Question: I have a simple reading app that uses fmdb to talk to the database and then fill up a UIWebview with text. Since the glorious advent of ios 5 it runs very poorly...
When I am change chapters in my book via a segmentedControl tap. In ios 4.3, it was SUPER fast. Now, as you can see below, it isn't:

So obviously things are loading slow, but I don't know how to read the results of the speed test. Which method is the main culprit? What do I need to do to optimize the app? Is there anything else I can do to understand where exactly the hang-ups are?
I am having such a hard time with fmdb and ios 5 that I am considering other options. Should I just scrap fmdb? And go for the direct ios sqlite db approach?
I am finding the instruments tool to be useful, but very hard to understand and use.
UPDATE
Here is the change chapter method:
'''
- (IBAction) changeChapter:(id)sender {
if ([prevNext selectedSegmentIndex] == 0) {
//previous
[self setCurrentChapter:(currentChapter-1)];
} else {
//next
[self setCurrentChapter:(currentChapter+1)];
}
[self refreshUI];
}
'''
UPDATE 2:
Here is the code that instruments is telling me is the problem. It is the next method that fmdb uses to iterate through the FMResultSet:
'''
- (BOOL) next {
int rc;
BOOL retry;
int numberOfRetries = 0;
do {
retry = NO;
rc = sqlite3_step(statement.statement); //Instruments says this is 100% the problem
if (SQLITE_BUSY == rc) {
// this will happen if the db is locked, like if we are doing an update or insert.
// in that case, retry the step... and maybe wait just 10 milliseconds.
retry = YES;
usleep(20);
if ([parentDB busyRetryTimeout] && (numberOfRetries++ > [parentDB busyRetryTimeout])) {
NSLog(@"%s:%d Database busy (%@)", __FUNCTION__, __LINE__, [parentDB databasePath]);
NSLog(@"Database busy");
break;
}
}
else if (SQLITE_DONE == rc || SQLITE_ROW == rc) {
// all is well, let's return.
}
else if (SQLITE_ERROR == rc) {
NSLog(@"Error calling sqlite3_step (%d: %s) rs", rc, sqlite3_errmsg([parentDB sqliteHandle]));
break;
}
else if (SQLITE_MISUSE == rc) {
// uh oh.
NSLog(@"Error calling sqlite3_step (%d: %s) rs", rc, sqlite3_errmsg([parentDB sqliteHandle]));
break;
}
else {
// wtf?
NSLog(@"Unknown error calling sqlite3_step (%d: %s) rs", rc, sqlite3_errmsg([parentDB sqliteHandle]));
break;
}
} while (retry);
if (rc != SQLITE_ROW) {
[self close];
}
return (rc == SQLITE_ROW);
}
'''
FMDB is all I've ever known as far as sqlite goes, is it even worth it? Should I just scrap it and move to the cocoa-touch sqlite api's?
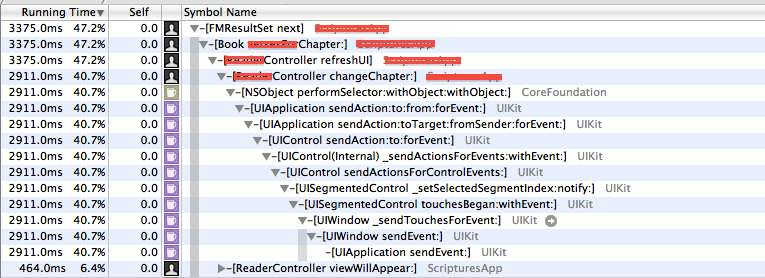
Answer: Ok I was actually able to get this information from someone on the FMDB mailing list. He suggested that I add an index to my db tables that were being called frequently, and that fixed it!
Apparently Apple changed the version of sqlite in iOS 5.
From the FMDB post:
Creating an index in sqlite is easy - see sqlite.org for the syntax.
The trick is figuring out what index(es) to create.
In my case I had a query like:
select a,b,c from x where sid=somevalue;
sid was not the primary key for the table so there wasn't an index on
it. Adding an index on sid made that query much faster since the index
allows it to quickly find tuples. Note that indexes can slow down
updates, inserts, and deletes on the table so don't just randomly add
indexes to your tables. Look at your queries and see what columns are
used in the where clause of your queries.